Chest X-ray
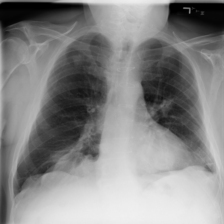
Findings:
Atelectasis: negative
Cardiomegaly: negative
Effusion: negative
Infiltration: negative
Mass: negative
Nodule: negative
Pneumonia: negative
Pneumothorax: negative
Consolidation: negative
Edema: negative
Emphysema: negative
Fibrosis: negative
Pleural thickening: negative
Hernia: negative